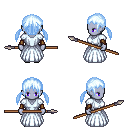
a pixel art fantasy rpg character, female body template, dark elf, purple skin, underdress, metal pants, white cyan twin-tailed hairstyle, cloth bracers, gray slippers, spear, four views (front, back, left, right), 2x2 character sprite sheet, small pixel art, hard edges, no anti-aliasing